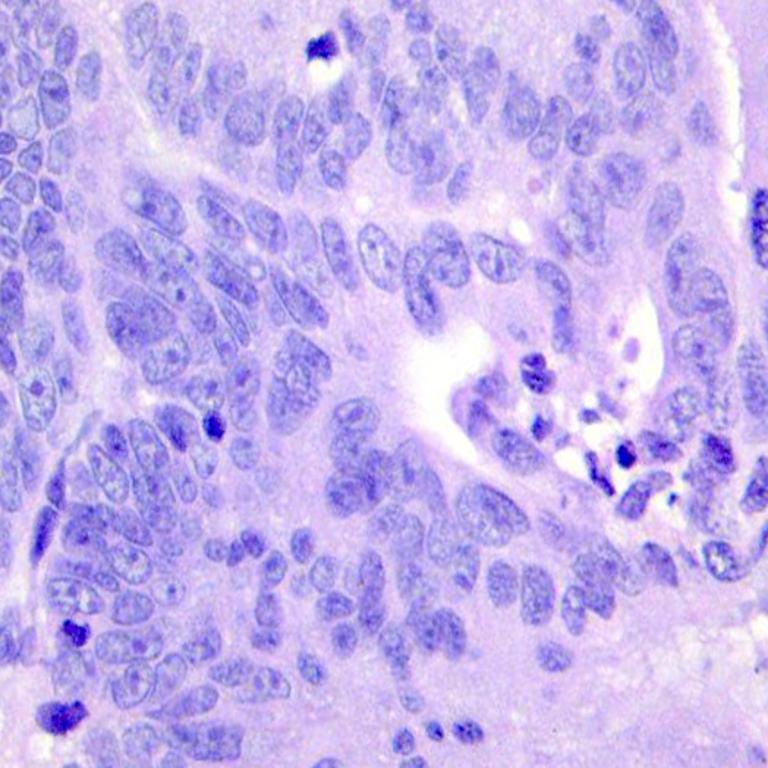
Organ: colon
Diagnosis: adenocarcinomas